Question: I am trying to detect horizontal and vertical striped patterns in cloth pictures. Two examples of pictures that should be detected are:

My first approach was trying to use a Hough Line detector. The problem is the clothes are often deformed or wrinkled so the lines aren't straight and the detector fails.
It can be assumed that the lines are horizontal or vertical with a deviation of a few degrees (horizontal and vertical striped patterns). Also that the lines are parallel
What would be a good approach to detect such slightly deformed lines?
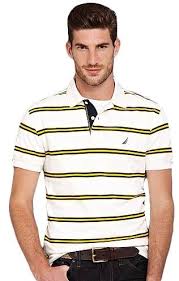
Answer: - - - -
I quickly tried this in Matlab. You can try it with opencv. Use reduce function to take the projections. Below is the Matlab code and some results:
'''
im = imread('pRfUL.jpg');
gr = rgb2gray(im);
h = fspecial('sobel');
grad = imfilter(gr, h) + imfilter(gr, h'); % quick gradient
hpr = sum(grad);
vpr = sum(grad');
figure,
subplot(2,2,1), imshow(gr), title('gray scale')
subplot(2,2,2), imshow(grad), title('gradient')
subplot(2,2,3), plot(hpr), title('horizontal projection')
subplot(2,2,4), plot(vpr), title('vertical projection')
'''

One possible improvement would be to consider horizontal and vertical cases separately. So, there would be two passes through the image for each cases (this might perform better for noisy/textured cases, and as Nallath pointed out- I think he's referring to bilateral filtering-, you can use some additional filtering). That is, when you look for horizontal strips, use the horizontal filter which will give strong responses for horizontally oriented edges. Same for vertical case.
'''
grad = imfilter(gr, h); % for strong horizontal responses in the above code. use grad = imfilter(gr, h') for vertical
'''
The result for horizontal case: note that the horizontal projection and the vertical offset have dropped significantly